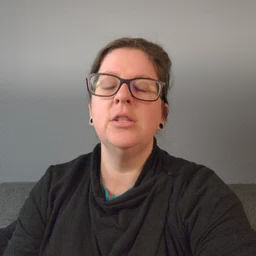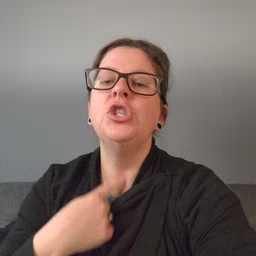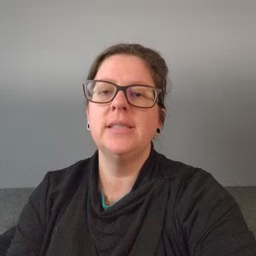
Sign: thirsty